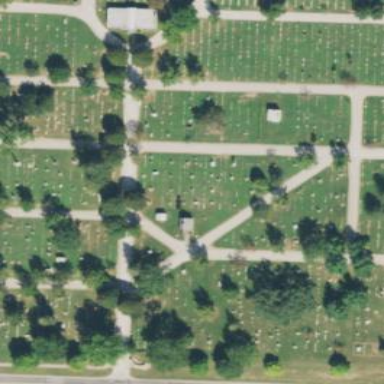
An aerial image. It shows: Cemetery.